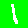
Digit: 1